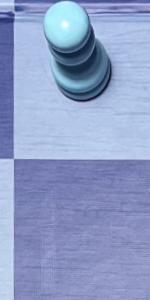
Label: Empty